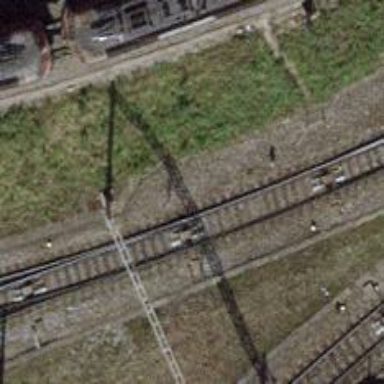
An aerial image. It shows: Railway yard with electrified tracks and single track.